Question: I created a storyboard describing how my navigation-flow is supposed to work, and this works just the way its supposed to be.
at one point i use a collection view to display a list of different levels, where you can pick one.
Now i am using a segue to move ahead to the view controller which is supposed to handle the user input. It consist of 2 image views and 1 custom view i implemented.
But i have 2 different kinds of custom views which subclass an abstract version of the same class. They do similar stuff, most of the time but at some points they are different, so i thought i need to put the into separate classes.
With one class i can just let the Storyboard inflate/instantiate the superclass, since it wasn't supposed to be abstract at that point.

The idea is that i can pass along the level object, when preparing for segue, and the controller automatically binds the matching controller to the custom-view, which should work since i associated the abstract class with the view.
My Problem is, since the Storyboard handles the initialization of the ViewController, i don't know where or how to apply the Factory.
I've done something similar in Android, but im not entirely sure that this is the best or a good approach on iOS at all.
Besides i to just add the controller in code myself, but i am using auto-layout. and the first point at which i was able to figure out the dimensions of the current view and its chilviews is in ViewDidAppear. But if i start adding/resizing my custom view now, it looks shitty. If i add it in Storyboard, it has the proper size right from the beginning since i could attach constraints to it, just the way i did it with the ImageViews.
Id appreciate any help, or hint into the right direction.
im fairly certain that MasterDetail like implementation would work, but from what i understand this isn't any different to the version in which i handle the view-controller creation myself. i want the view to get its size by auto-layout, so that when they appear for the first time, they already have the proper size and i don't have to resize them after already displaying them.
Which raises the Question, can i add a View in Storyboard without a ViewController, and just attach the ViewController to the view in code?
Is that a bad idea?
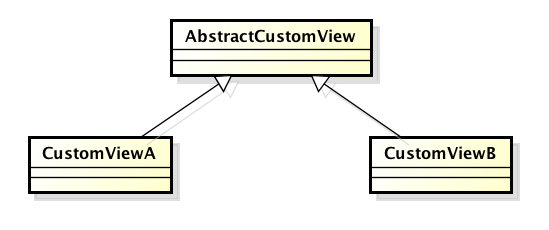
Answer: There are a few options, based on exactly what your controller and view classes are doing:
1.
Stick with what you suggested, but rather than specify a particular view subclass in the storyboard, instead just add a 'container' view there (simple 'UIView'). This view has all of your required constraints. Now, rather than binding a controller to an existing view, create a controller and associated view based on the level content. Add the view to the 'container' view and simply pin it to the superview edges.
2.
By specifying the name of your 'abstract' class in the storyboard, that is the type of instance you get. Technically you could replace it after the view has loaded and transfer all of the constraints.
3.
Rather than using a view controller factory, you could move the implementation of both of your view subclasses into a single class and either add logic to do different things in each method or use an object state pattern to change the internal implementation.